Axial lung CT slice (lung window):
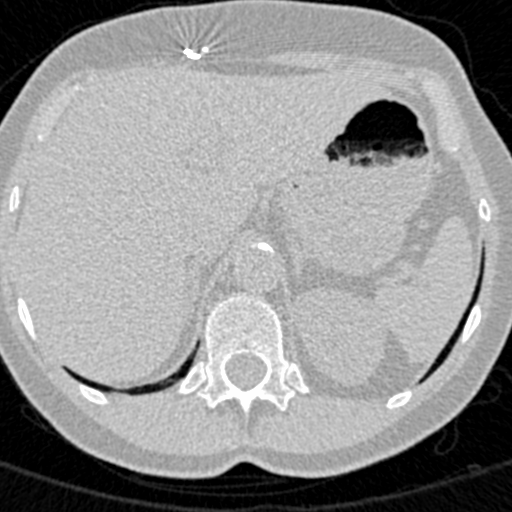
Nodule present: no